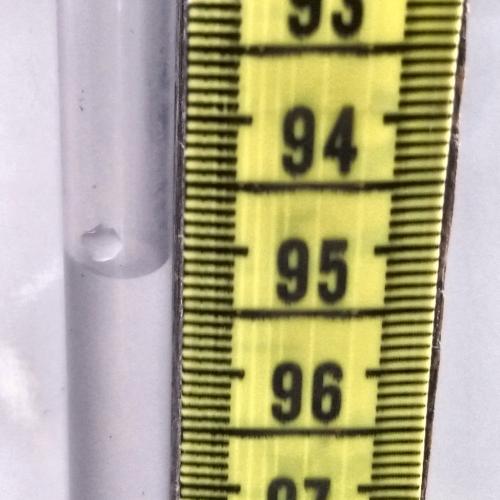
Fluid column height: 95.2 cm